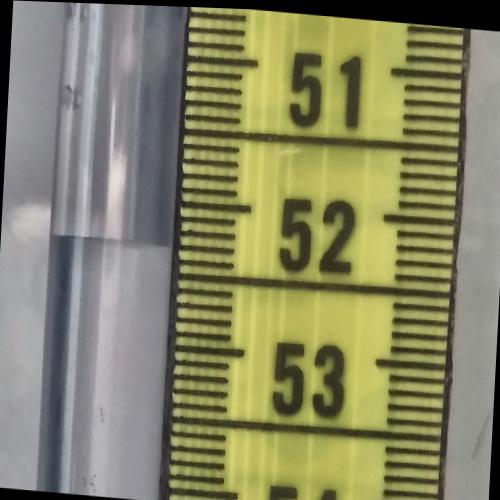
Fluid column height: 52.3 cm